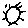
Label: sun